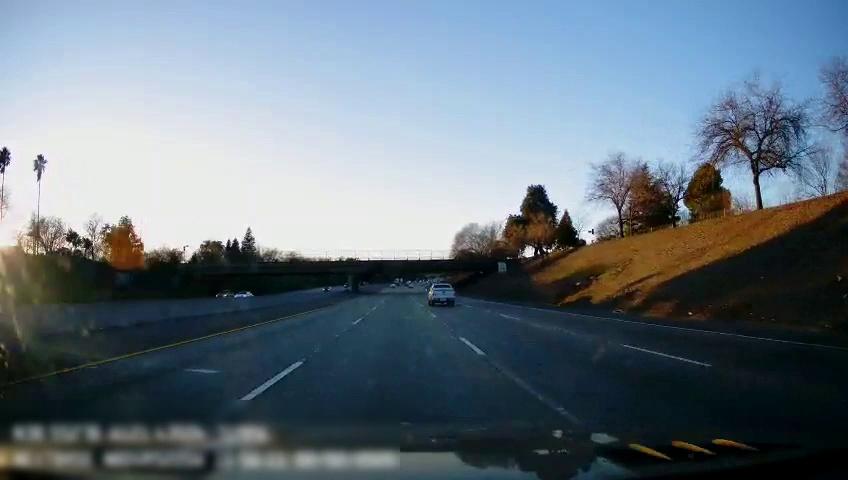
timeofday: Day
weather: Sunny
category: Drivable Space
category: Vehicles | Truck
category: Vehicles | Car
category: Vehicles | Car
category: Lanes | Alternate Lane
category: Lanes | Current Lane
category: Lanes | Current Lane
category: Lanes | Alternate Lane
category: Lanes | Alternate Lane
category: Traffic | Signs